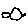
Label: fish